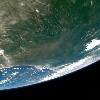
Label: land